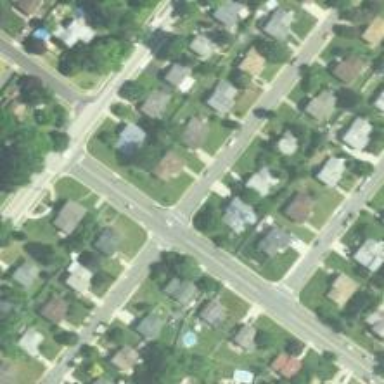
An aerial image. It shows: Marked road crossing.